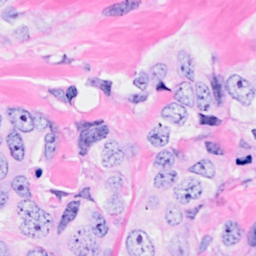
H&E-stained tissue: Breast